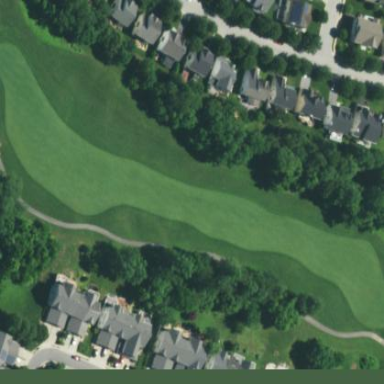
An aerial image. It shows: Grassy golf fairway.